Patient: sex F, age 36
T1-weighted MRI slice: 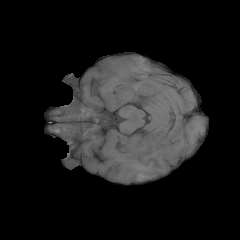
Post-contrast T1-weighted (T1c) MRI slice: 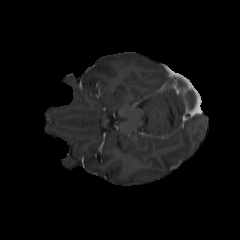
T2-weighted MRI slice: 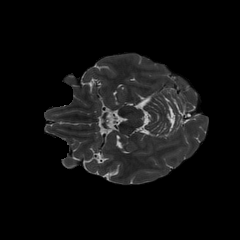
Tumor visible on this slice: no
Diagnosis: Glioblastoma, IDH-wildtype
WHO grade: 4